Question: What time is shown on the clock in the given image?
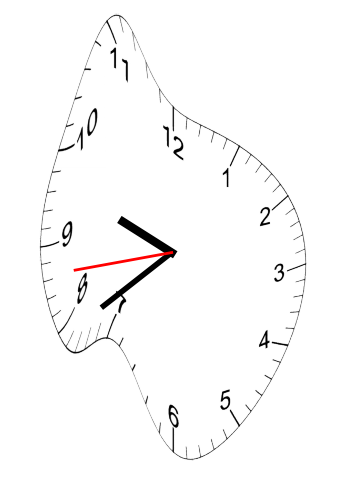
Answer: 09:38:43